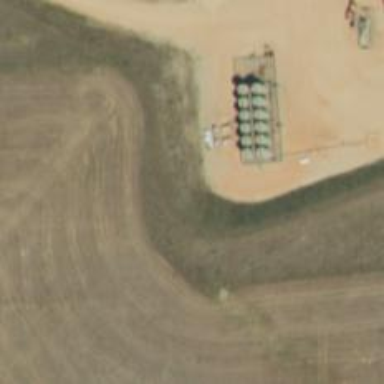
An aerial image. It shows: Storage tank with man-made structure.